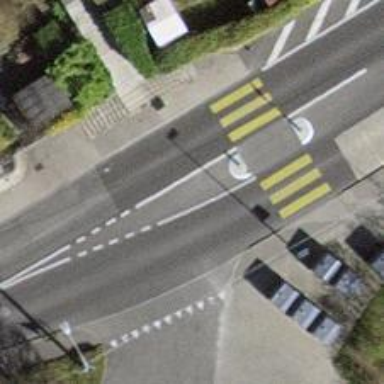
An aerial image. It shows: Set of steps on the road.